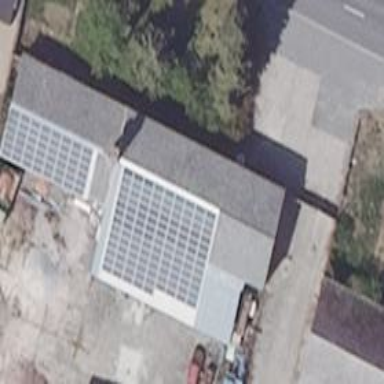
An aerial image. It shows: Solar photovoltaic panel generating electricity through small installation.